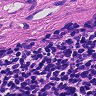
Metastatic tissue present: no